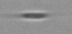
Label: Cylindrotheca_morphotype1